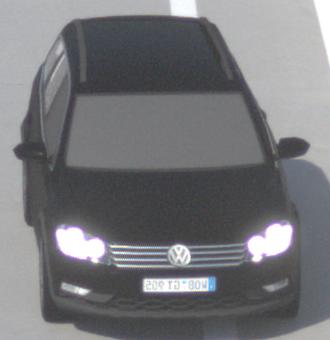
Make: VW
Model: Passat Alltrack 1.8 TSI
Detailed model: Passat (B7) Alltrack
Model produced from: 2012/03
Model produced until: 2013/06
Doors: 5
Color: black
Road condition: dry road
Daytime: midday
Contrast: high contrast